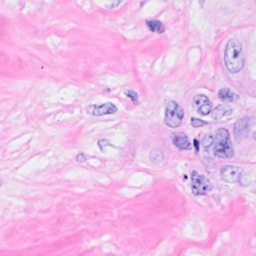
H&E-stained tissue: Breast